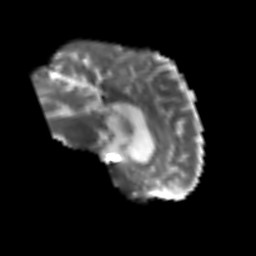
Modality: T2w
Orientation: sagittal
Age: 75
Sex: male
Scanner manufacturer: siemens
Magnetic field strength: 3 T
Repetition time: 3.2 s
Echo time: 0.081 s